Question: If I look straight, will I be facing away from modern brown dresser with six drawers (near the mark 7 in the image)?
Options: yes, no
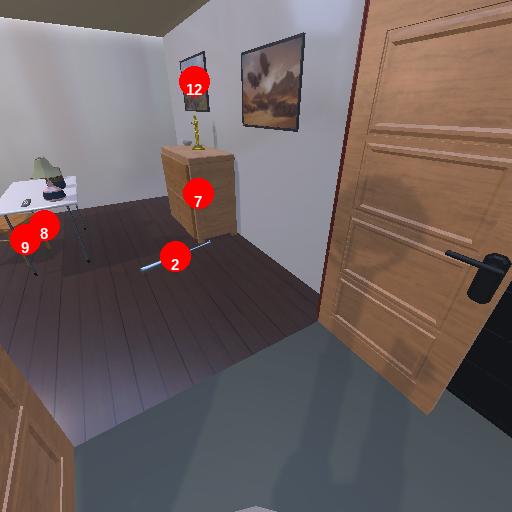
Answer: yes